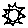
Label: sun